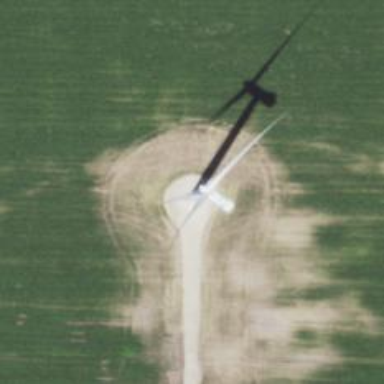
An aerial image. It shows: Wind generator powered by Vestas horizontal axis wind turbine.